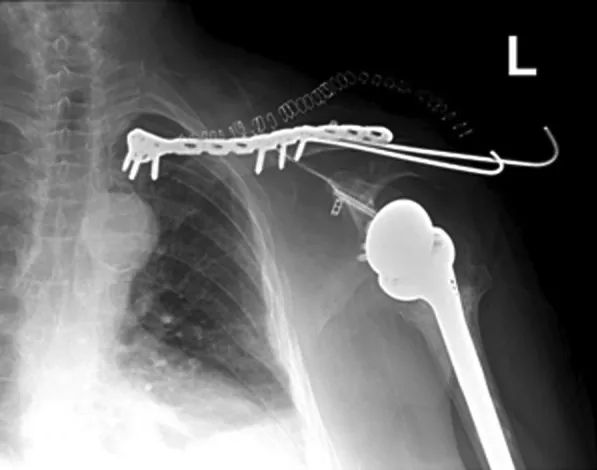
Post operative radiograph of the left shoulder showing plate and screws construct with two K-wires, showing satisfactory alignment of the bipolar clavicular fracture, along with an intact, stable reverse shoulder prosthesis.
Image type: radiology (x_ray)